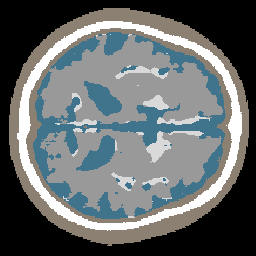
Label: no_lesion